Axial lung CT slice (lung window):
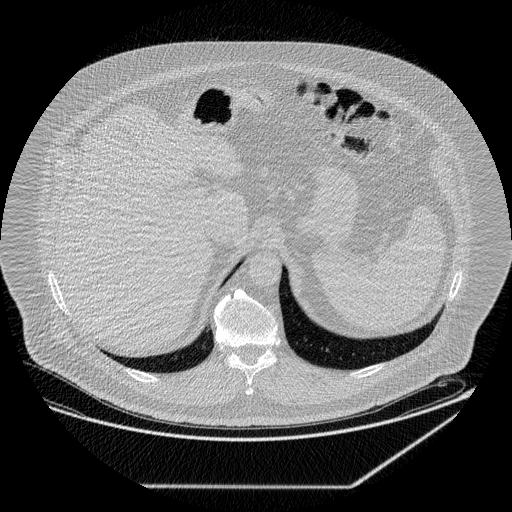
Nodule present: no